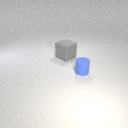
small blue rubber cylinder in front of large gray rubber cube